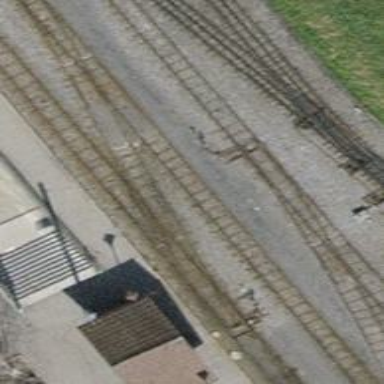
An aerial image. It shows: Narrow-gauge railway with electrified tracks using contact line. Located in service yard with one track.